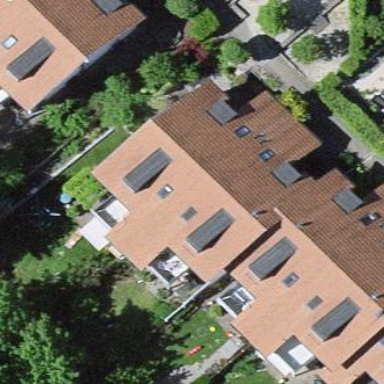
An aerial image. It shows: Terrace building.